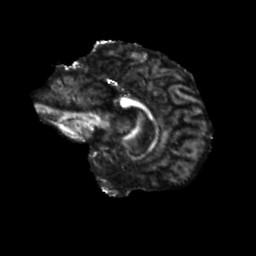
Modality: FA
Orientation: sagittal
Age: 46
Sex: male
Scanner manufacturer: siemens
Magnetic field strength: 3 T
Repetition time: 5.25 s
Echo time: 0.08 s